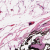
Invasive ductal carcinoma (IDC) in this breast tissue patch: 0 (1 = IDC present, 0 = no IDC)